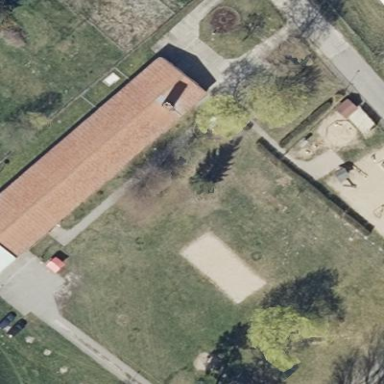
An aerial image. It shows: Kindergarten.